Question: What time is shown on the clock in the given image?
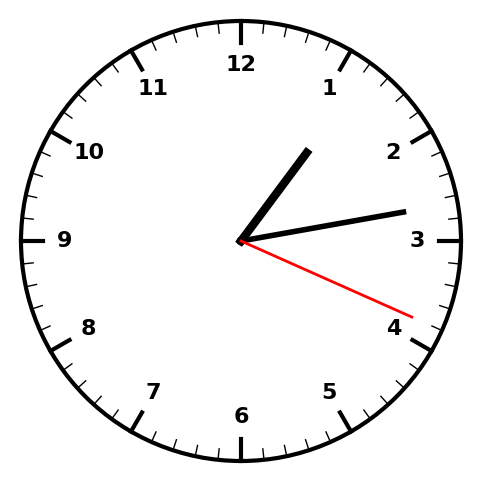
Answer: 01:13:19